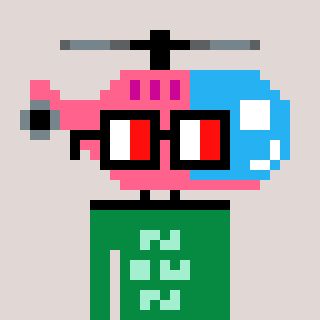
a pixel art character with square glasses with black frames and red eyes, a helicopter-shaped head and a green-colored body on a warm background